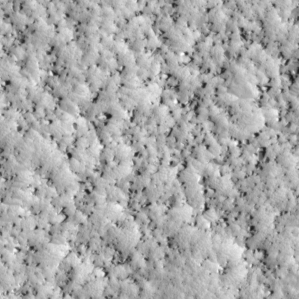
Label: non_frost